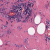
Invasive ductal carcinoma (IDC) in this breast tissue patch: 0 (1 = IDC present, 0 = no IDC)